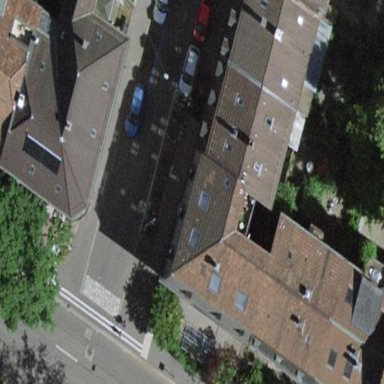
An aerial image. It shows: Unique apartment building with quadruple saltbox roof shape.